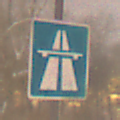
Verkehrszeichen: Autobahn
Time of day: Night
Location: Outdoor (Urban)
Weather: Overcast
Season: Winter
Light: Artificial